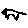
Label: cat